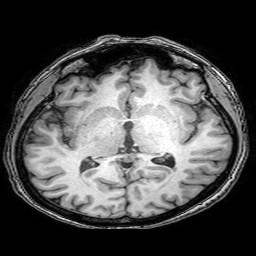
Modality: T1w
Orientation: coronal
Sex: female
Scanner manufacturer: philips
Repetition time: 0.008148 s
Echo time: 0.00373 s